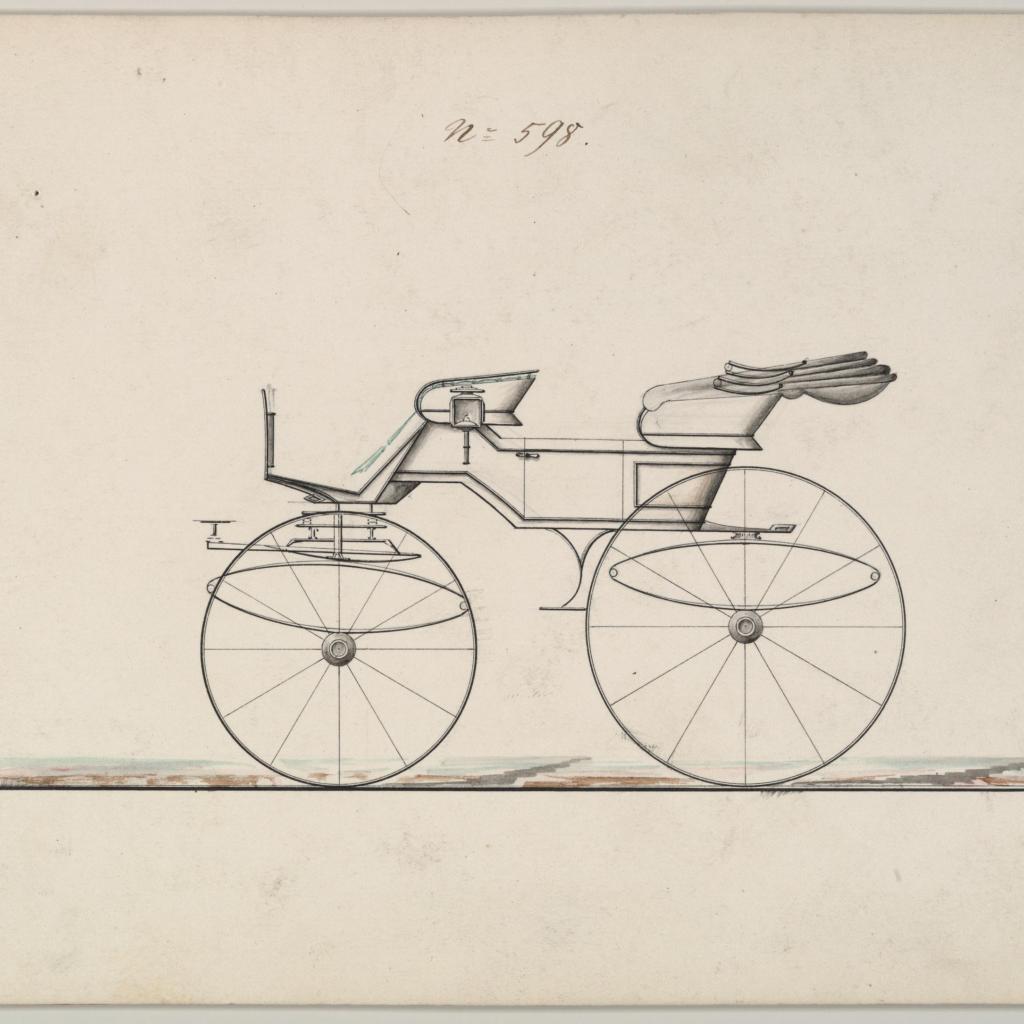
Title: Design for Phaeton, no. 598
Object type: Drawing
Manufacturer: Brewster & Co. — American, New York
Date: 1850–74
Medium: Pen and black ink, watercolor and gouache
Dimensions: sheet: 6 3/4 x 10 1/8 in. (17.1 x 25.7 cm)
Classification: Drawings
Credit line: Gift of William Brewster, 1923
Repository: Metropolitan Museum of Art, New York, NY